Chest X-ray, PA view. Patient: 57 years old, sex F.
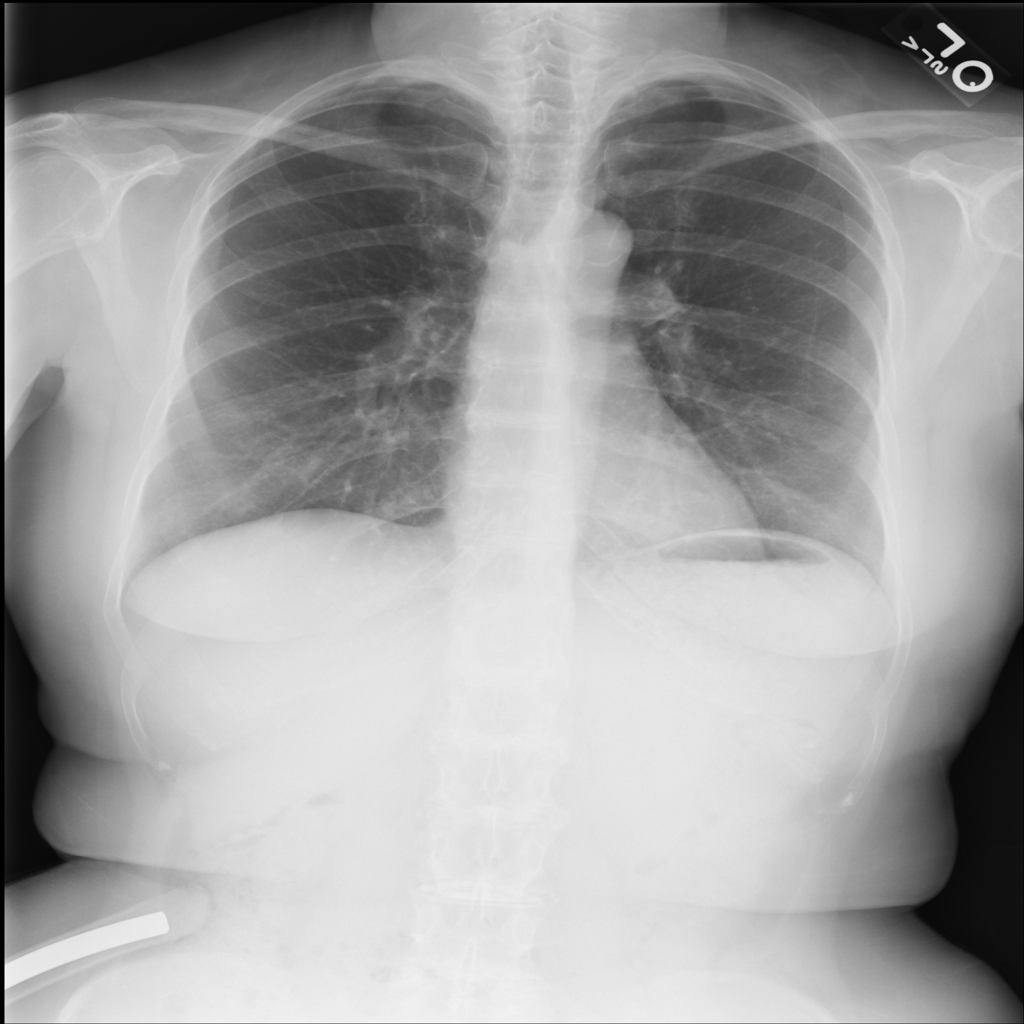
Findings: Fibrosis